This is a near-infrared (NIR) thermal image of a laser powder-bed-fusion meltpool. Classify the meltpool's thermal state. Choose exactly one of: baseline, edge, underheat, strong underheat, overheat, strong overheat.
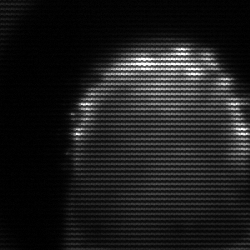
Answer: strong underheat